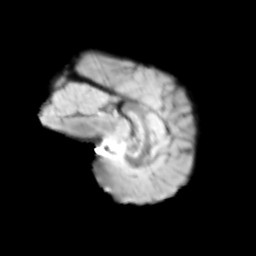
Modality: T2w
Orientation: sagittal
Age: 9
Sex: male
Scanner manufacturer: siemens
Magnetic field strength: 3 T
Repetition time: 3.8 s
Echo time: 0.07 s